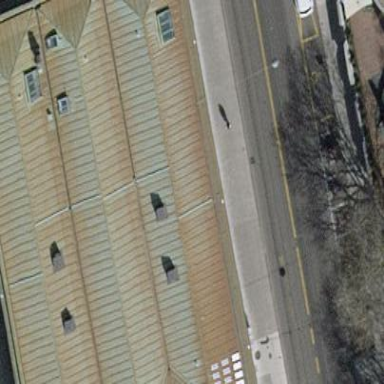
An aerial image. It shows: Building with hipped metal roof.